Field crop: tomato
Growth stage: 2
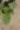
Species: solanum